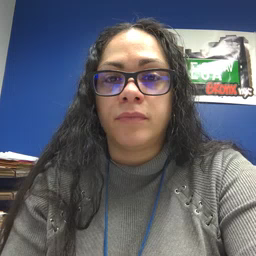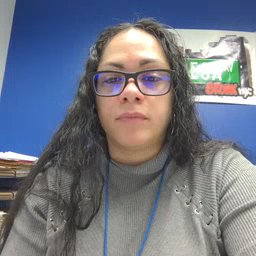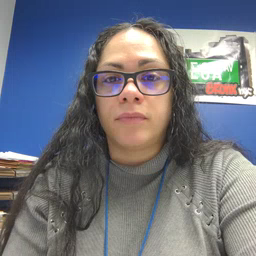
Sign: read